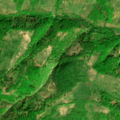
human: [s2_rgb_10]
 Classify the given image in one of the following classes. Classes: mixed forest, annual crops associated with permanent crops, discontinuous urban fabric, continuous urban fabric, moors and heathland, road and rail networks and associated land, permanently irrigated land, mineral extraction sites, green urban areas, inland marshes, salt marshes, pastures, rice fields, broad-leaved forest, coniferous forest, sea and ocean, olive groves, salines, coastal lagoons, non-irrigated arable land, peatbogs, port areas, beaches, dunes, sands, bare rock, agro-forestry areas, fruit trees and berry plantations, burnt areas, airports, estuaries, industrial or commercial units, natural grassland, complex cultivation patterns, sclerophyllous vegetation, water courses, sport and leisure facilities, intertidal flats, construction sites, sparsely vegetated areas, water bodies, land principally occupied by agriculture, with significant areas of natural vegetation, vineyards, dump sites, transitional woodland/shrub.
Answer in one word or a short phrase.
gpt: pastures, land principally occupied by agriculture, with significant areas of natural vegetation, broad-leaved forest, transitional woodland/shrub